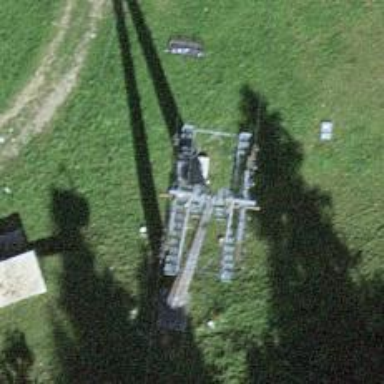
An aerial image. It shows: Pylon for aerialway.